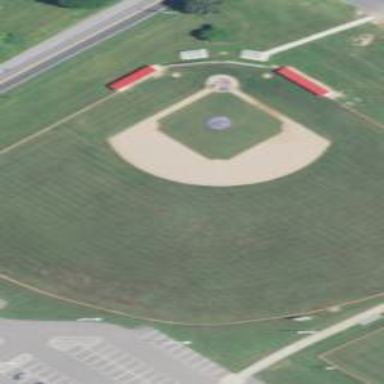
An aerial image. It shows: Baseball pitch for leisure and sports activities.